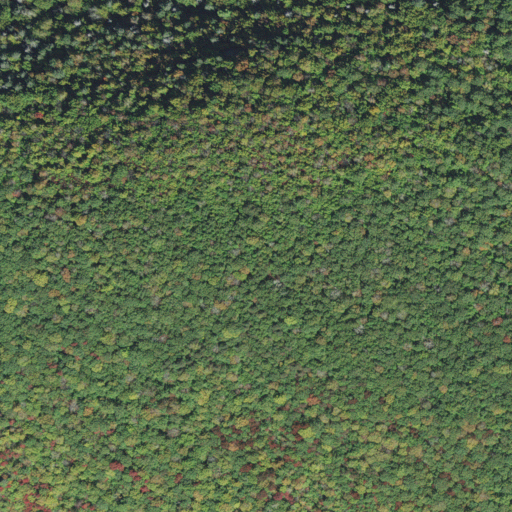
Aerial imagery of mountain in North Carolina named Cold Mountain containing deciduous forest and mixed forest